Question: I'm trying to create a "arrow down" figure in CSS and horizontally center it as well. The container is full width (100%). The issue is I can't center the element. Any idea how this can be achieved?
'''
h2:after{
border-left: 32px solid transparent;
border-right: 32px solid transparent;
border-top: 24px solid #097fc2;
content: "";
display: block;
height: 0;
left: 48.4%;
margin: auto;
position: absolute;
text-align: center;
top: 53px;
width: 0;
z-index: 1;
}
'''
You can see a working example <URL>, under "PROCEDURES".

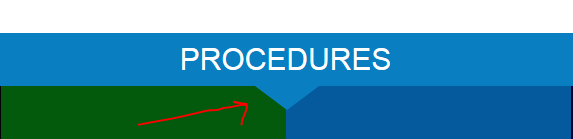
Answer: Consider using the following CSS. I'm using 'left' to move the item so that it's left edge is at the center-point and 'margin:0 0 0 -32px' to move the element left 32px (half of its width).
'''
h2:after{
border-left: 32px solid transparent;
border-right: 32px solid transparent;
border-top: 24px solid #097fc2;
content: "";
display: block;
height: 0;
left: 50%; /* Changed this */
/* margin: auto; Removed This */
margin: 0 0 0 -32px; /* Added this */
position: absolute;
text-align: center;
top: 53px;
width: 0;
z-index: 1;
}
'''
'''
.vc_custom_1414444458431 {
margin-bottom: 0px !important;
background-color: #097fc2 !important;
}
h2:after {
border-left: 32px solid transparent;
border-right: 32px solid transparent;
border-top: 24px solid #097fc2;
content:"";
display: block;
height: 0;
left: 50%;
/* Changed this */
/* margin: auto; Removed This */
margin: 0 0 0 -32px;
/* Added this */
position: absolute;
text-align: center;
top: 53px;
width: 0;
z-index: 1;
}
'''
'''
<div class="vc_row wpb_row vc_inner vc_row-fluid vc_custom_1414444458431">
<div class="vc_col-sm-12 wpb_column vc_column_container">
<div class="wpb_wrapper">
<div class="wpb_text_column wpb_content_element procedures-title">
<div class="wpb_wrapper">
<h2 style="text-align: center;">PROCEDURES</h2>
</div>
</div>
</div>
</div>
</div>
'''